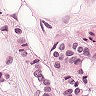
Metastatic tissue present: yes